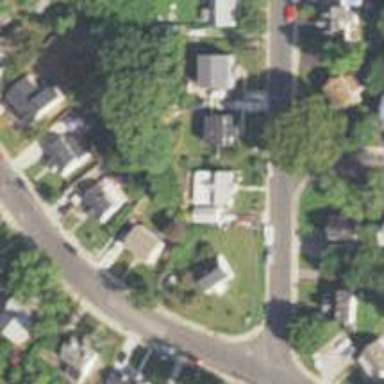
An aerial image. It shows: Neighborhood.